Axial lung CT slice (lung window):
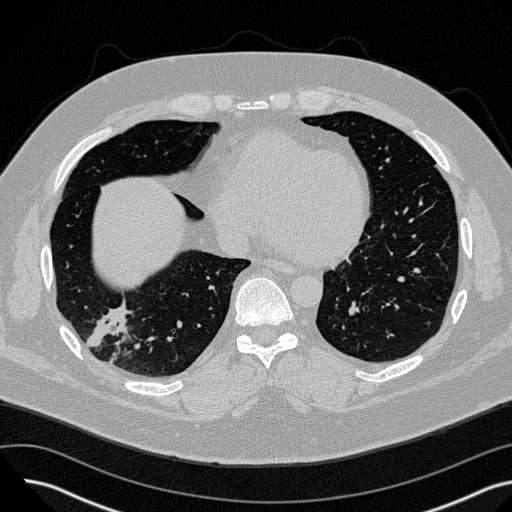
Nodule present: no